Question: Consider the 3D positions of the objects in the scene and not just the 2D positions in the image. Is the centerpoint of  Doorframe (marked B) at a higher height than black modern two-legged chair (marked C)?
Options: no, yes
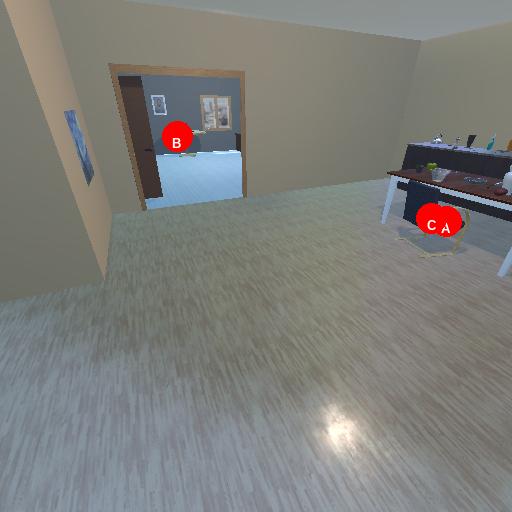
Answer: no